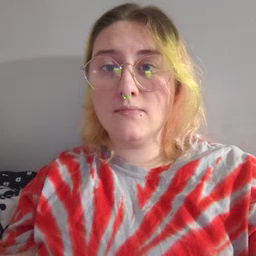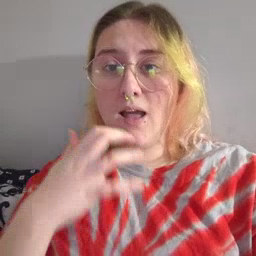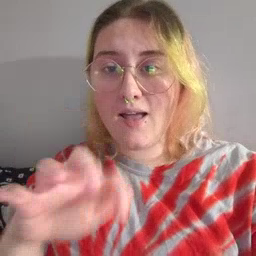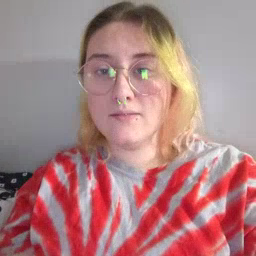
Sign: hot